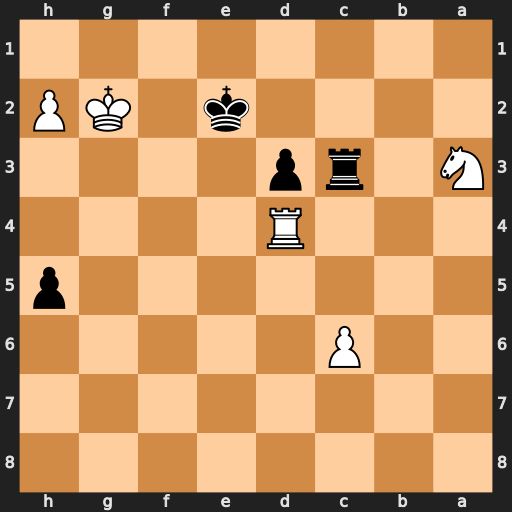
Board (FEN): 8/8/2P5/7p/3R4/N1rp4/4k1KP/8
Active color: b
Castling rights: -
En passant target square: -
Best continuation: Rxa3 Re4+ Kd1 Rc4 Ra2+ Kf3 Rc2